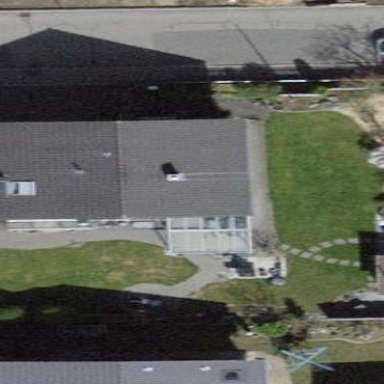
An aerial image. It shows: Gabled roof on residential building.